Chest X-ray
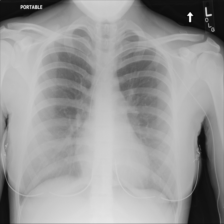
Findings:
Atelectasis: negative
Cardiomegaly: negative
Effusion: negative
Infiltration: negative
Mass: negative
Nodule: negative
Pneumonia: negative
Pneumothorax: negative
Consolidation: negative
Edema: negative
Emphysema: negative
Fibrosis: negative
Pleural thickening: negative
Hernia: negative